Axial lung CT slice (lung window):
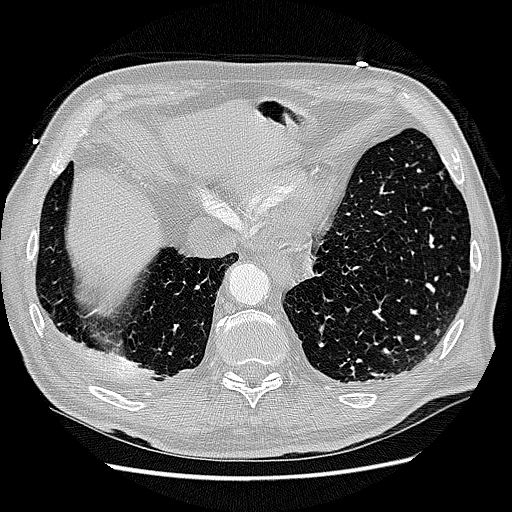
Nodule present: no